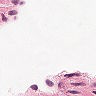
Metastatic tissue present: no